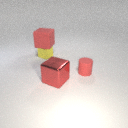
small red rubber cylinder to the right of small yellow metal cube